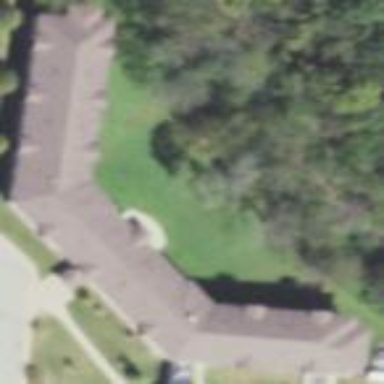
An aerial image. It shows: Dormitory building.